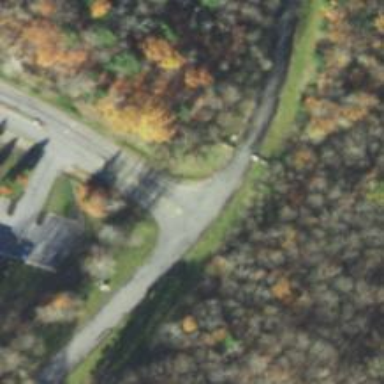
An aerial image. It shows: Stop road.